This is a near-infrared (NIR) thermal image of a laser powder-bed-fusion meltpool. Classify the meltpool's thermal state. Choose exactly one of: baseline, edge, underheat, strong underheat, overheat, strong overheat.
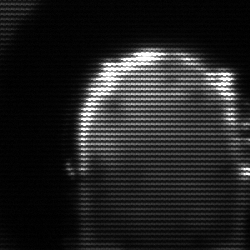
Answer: baseline